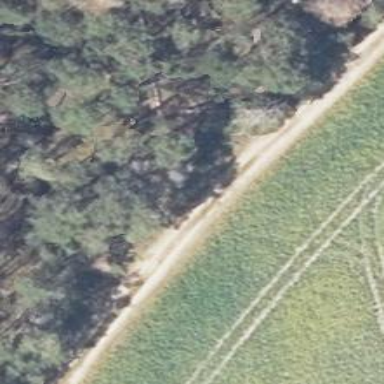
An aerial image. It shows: Sandy track road with grade3 tracktype.